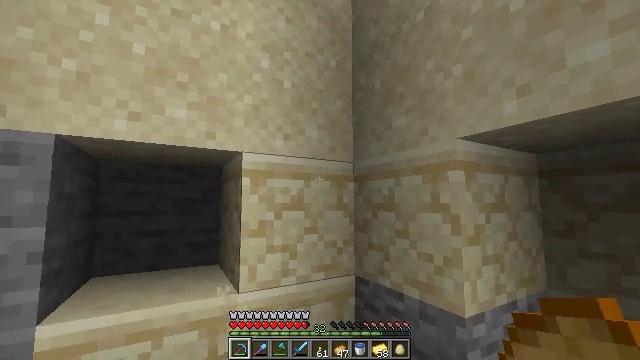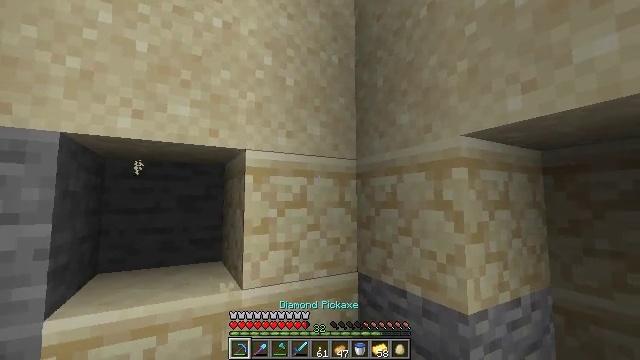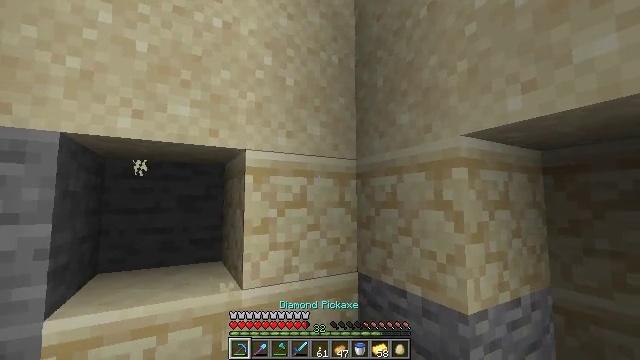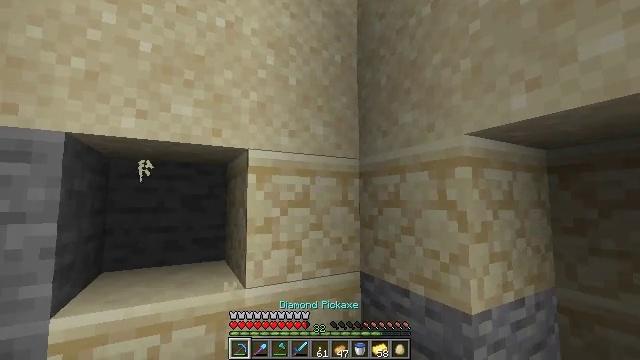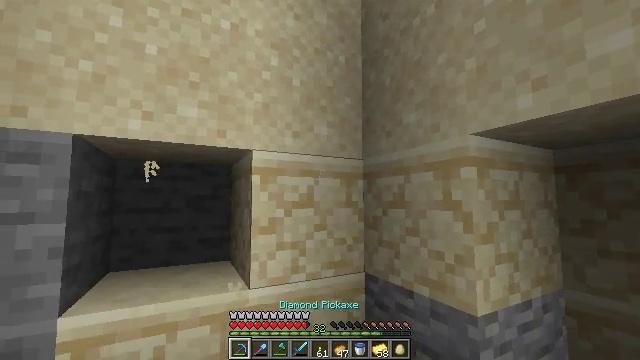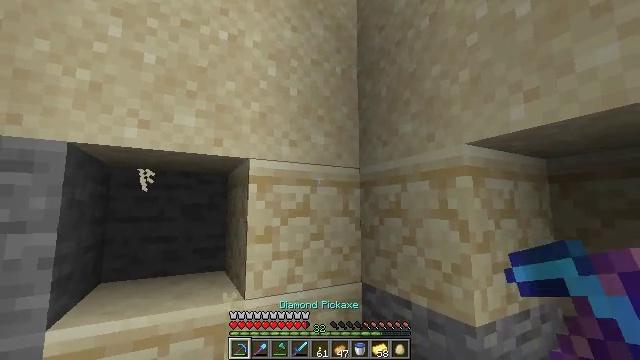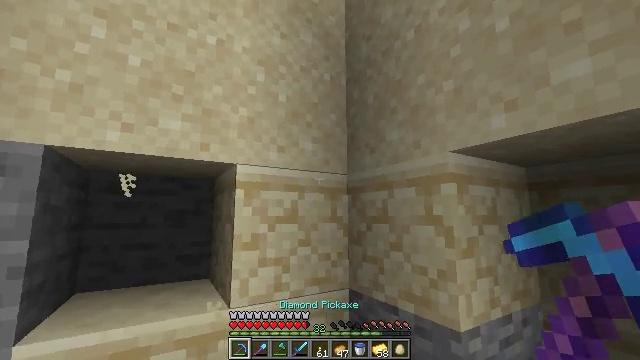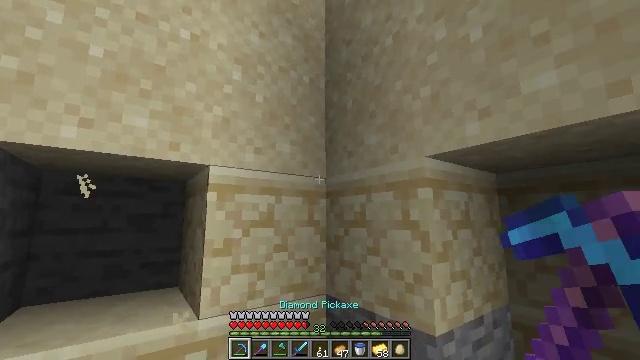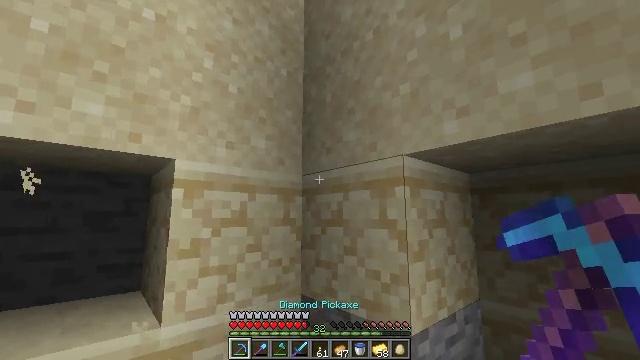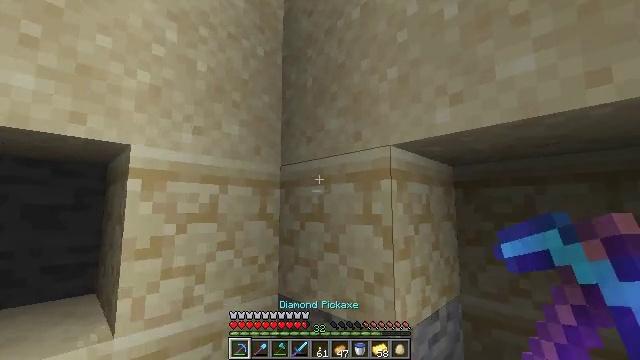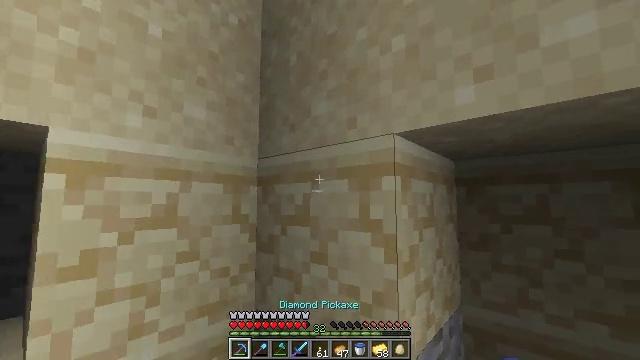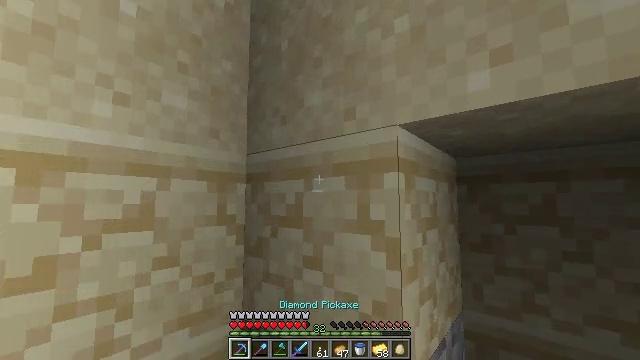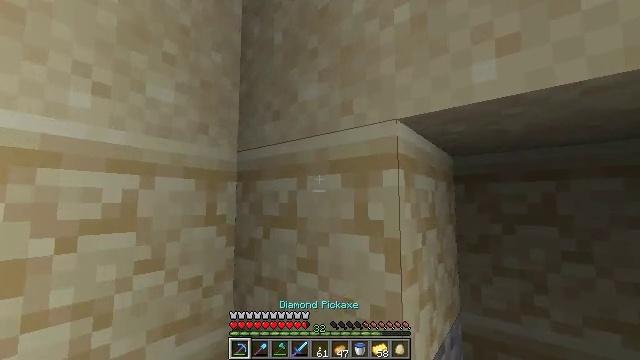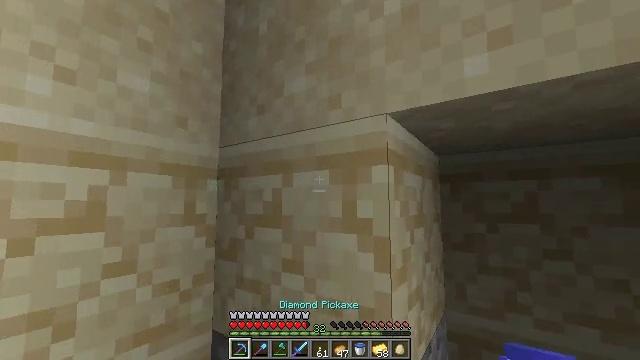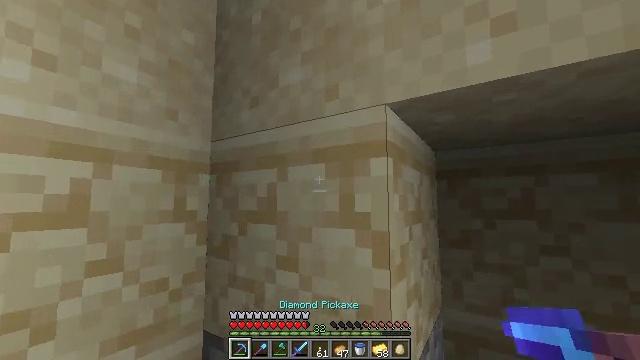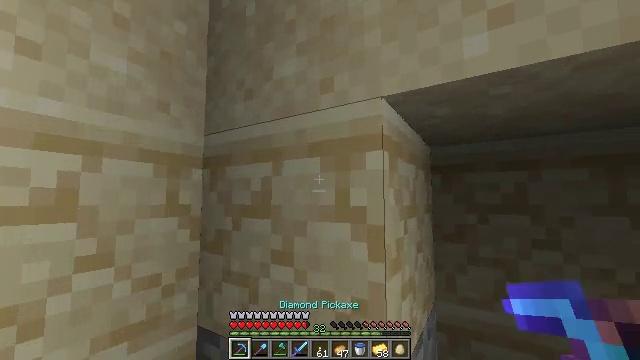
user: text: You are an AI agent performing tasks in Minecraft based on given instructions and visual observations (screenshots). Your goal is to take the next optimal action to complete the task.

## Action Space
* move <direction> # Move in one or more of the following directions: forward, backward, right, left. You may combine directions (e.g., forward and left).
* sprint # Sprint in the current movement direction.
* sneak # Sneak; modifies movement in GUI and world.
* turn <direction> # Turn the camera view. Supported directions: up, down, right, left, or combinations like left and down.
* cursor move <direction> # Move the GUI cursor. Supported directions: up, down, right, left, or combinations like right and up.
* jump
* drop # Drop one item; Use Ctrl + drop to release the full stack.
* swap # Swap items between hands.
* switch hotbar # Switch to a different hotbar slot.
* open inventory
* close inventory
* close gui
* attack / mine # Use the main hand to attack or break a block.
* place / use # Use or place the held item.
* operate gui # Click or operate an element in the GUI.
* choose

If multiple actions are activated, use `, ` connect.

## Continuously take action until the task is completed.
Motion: motion action
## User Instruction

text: Dig up the sandstone.
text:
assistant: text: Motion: switch to hotbar 1
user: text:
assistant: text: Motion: switch to hotbar 1
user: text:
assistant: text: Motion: no_op
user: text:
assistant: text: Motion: no_op
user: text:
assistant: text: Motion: turn up
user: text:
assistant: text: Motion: turn right and up
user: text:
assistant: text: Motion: move forward, turn right
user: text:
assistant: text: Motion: move forward, turn right
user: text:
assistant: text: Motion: move forward, turn right and down
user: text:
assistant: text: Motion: move forward, turn right and down
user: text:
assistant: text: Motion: turn right
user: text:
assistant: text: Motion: turn right
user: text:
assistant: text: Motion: turn right
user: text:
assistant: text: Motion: turn right
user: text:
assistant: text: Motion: turn right
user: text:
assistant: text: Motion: attack / mine
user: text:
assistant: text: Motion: attack / mine
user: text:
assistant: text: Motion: no_op
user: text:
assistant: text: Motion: turn up
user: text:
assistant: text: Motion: turn right and up
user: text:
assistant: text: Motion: move left, turn right
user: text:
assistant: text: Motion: no_op